Question: :
I'd like to try if compile-time annotation processing fits my problem. It needs to work out of the box, no compiler arguments etc.
---
:
I have:
- - - <URL>
What should happen:
- - - - <URL>
What actually happens:
- - - - - -
What I tried:
- - -
Screenshot:

When compiling, it actually works as expected. I guess it has something to do with inspecting the wrong directories.
Does anyone have an idea/clue on what I'm doing wrong? Did I miss information which could help you help me?
Thanks in advance, Till
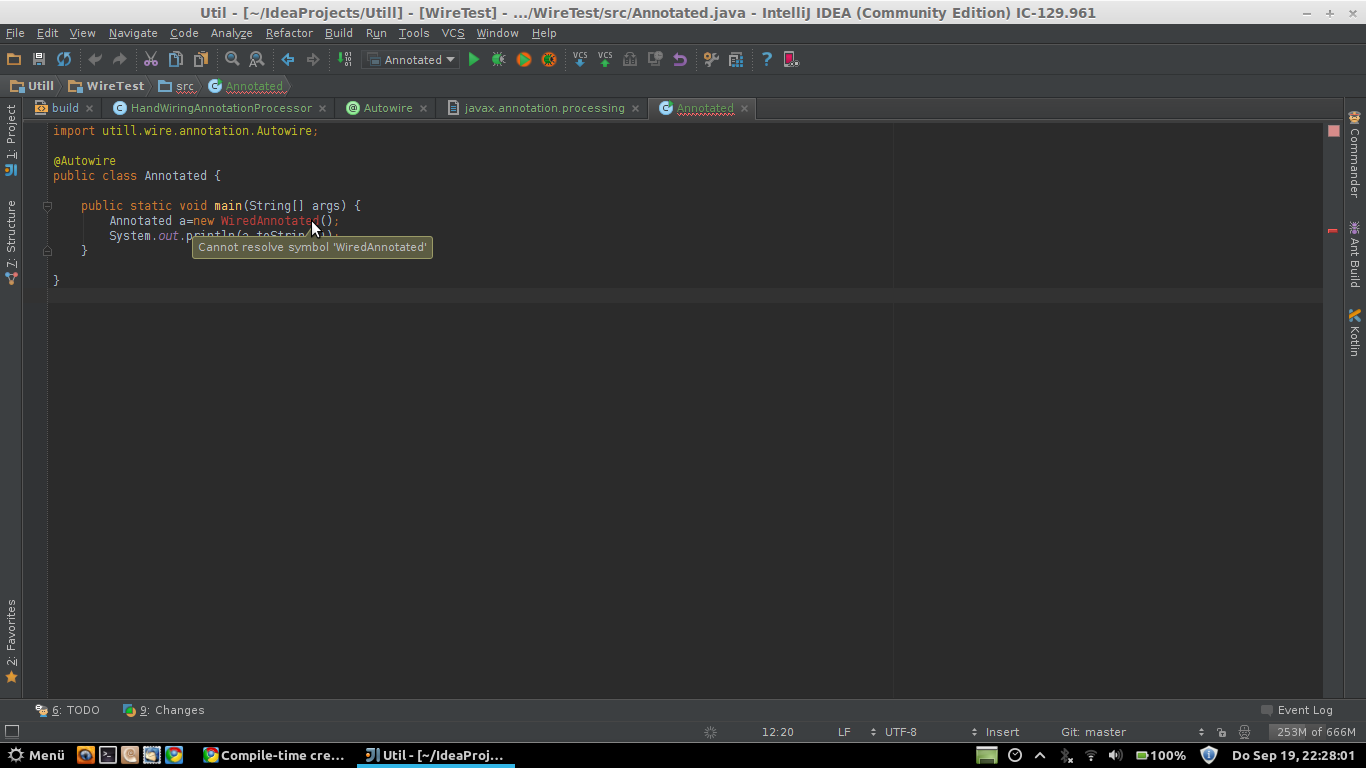
Answer: Well, you need to add you 'out/production/*/generated/' to projects source folder. So, IntelliJ will know about your generated classes.
You can make it via Right click on directory > Mark directory as source root.
or
Project structure (F4) > Modules > Sources tab > Source folders should contain all directories with your source codes, generated one inludes.
In android there is a 'gen' dir in root folder, but notice, it glows blue or green which means it marked as Source folder, it is also visible in Project structure > Modules. It contains 'R', 'BuildConfig' and 'Manifest'.